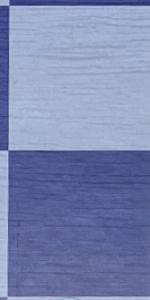
Label: Empty